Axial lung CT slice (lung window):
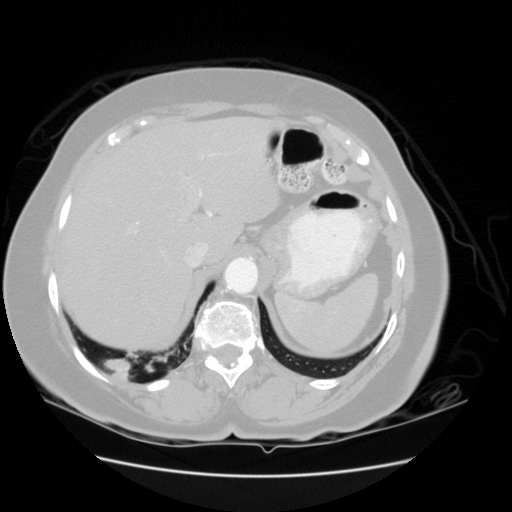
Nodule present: no